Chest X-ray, AP view. Patient: 54 years old, sex M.
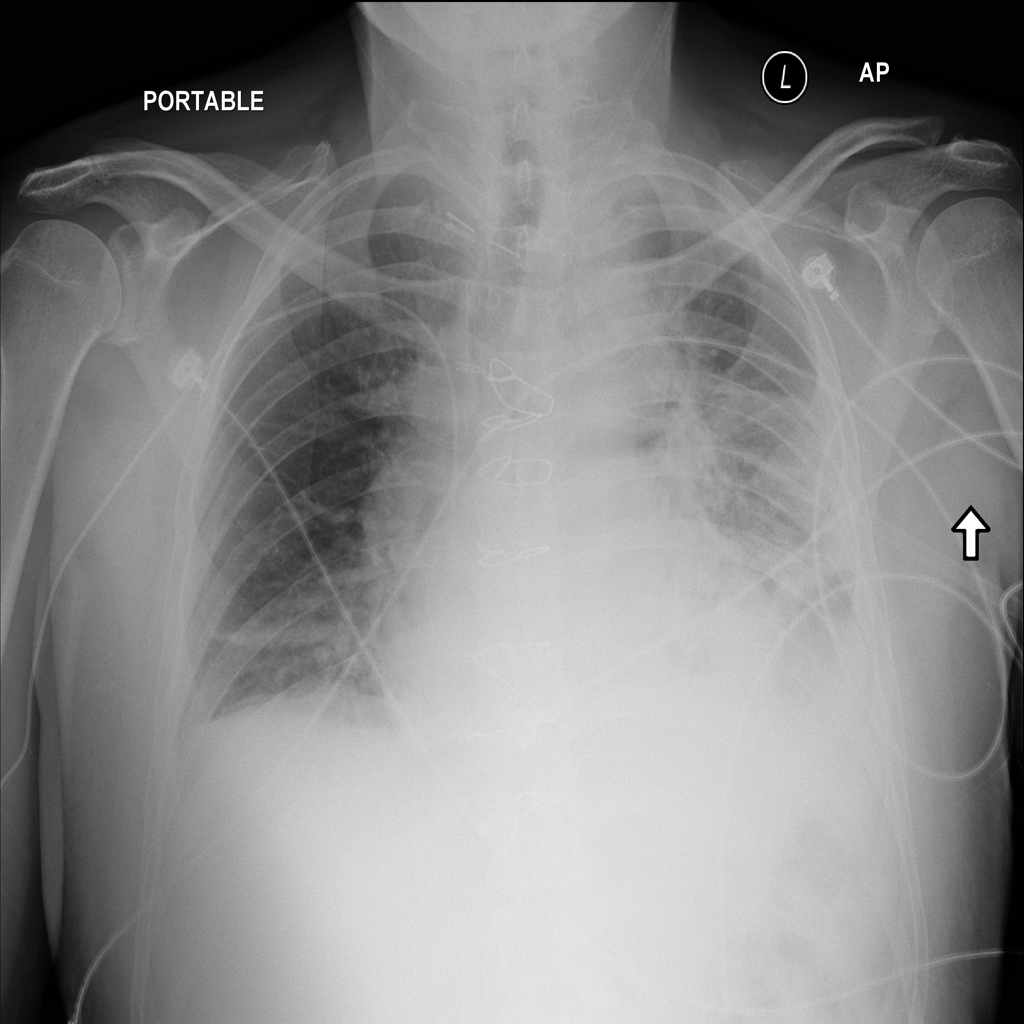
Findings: Atelectasis, Effusion, Fibrosis, Infiltration